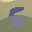
Label: 5